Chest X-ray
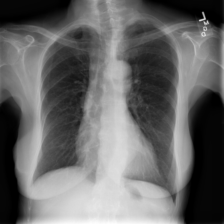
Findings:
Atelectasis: negative
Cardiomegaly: negative
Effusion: negative
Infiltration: positive
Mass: negative
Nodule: negative
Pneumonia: negative
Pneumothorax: negative
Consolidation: negative
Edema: negative
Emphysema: negative
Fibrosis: negative
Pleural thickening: negative
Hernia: negative